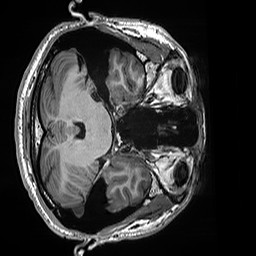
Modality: T1w
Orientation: axial
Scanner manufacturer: siemens
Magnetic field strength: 3 T
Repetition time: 2.5 s
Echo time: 0.00299 s